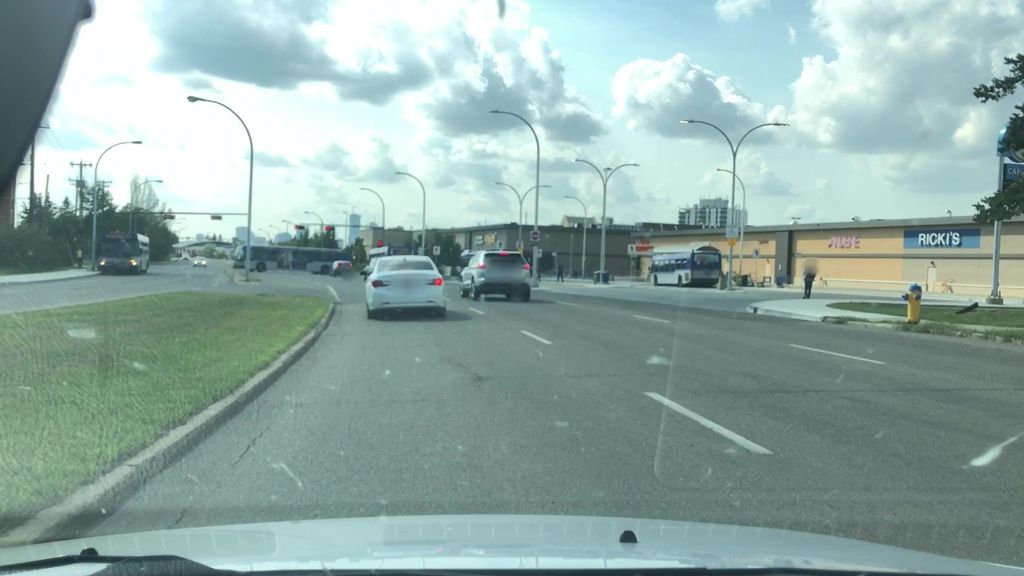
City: edmonton